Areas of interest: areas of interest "Golf Course"
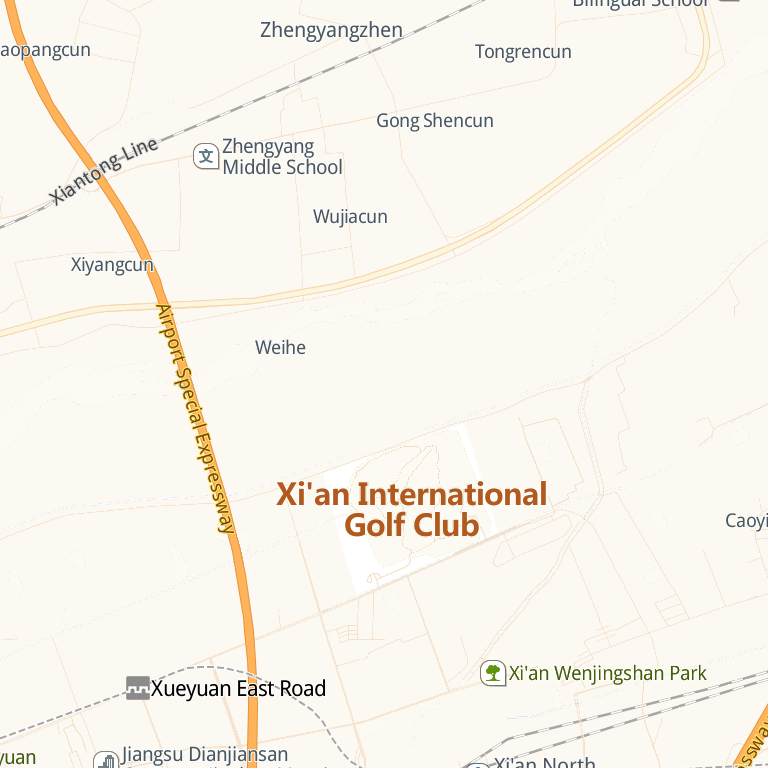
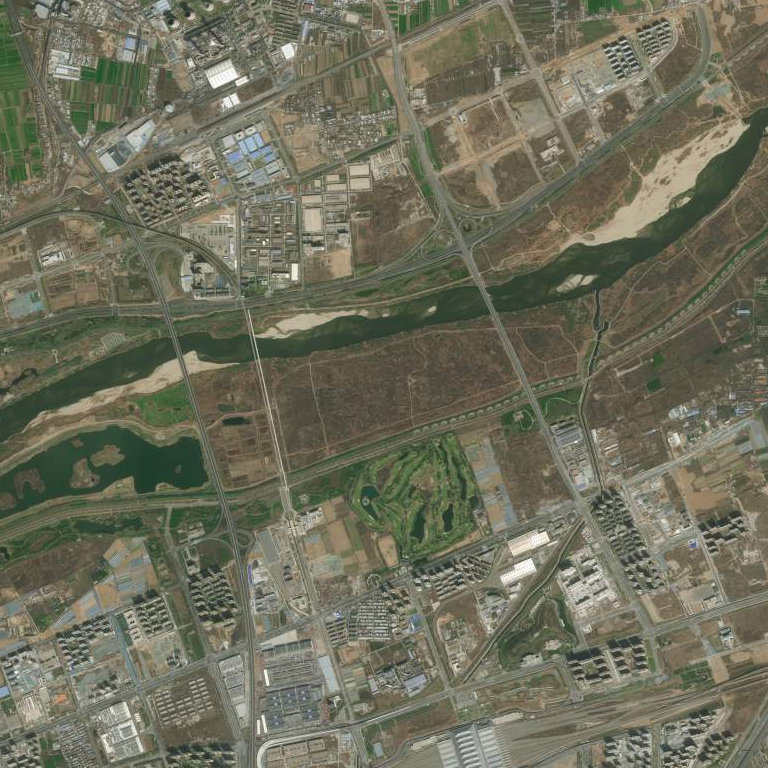